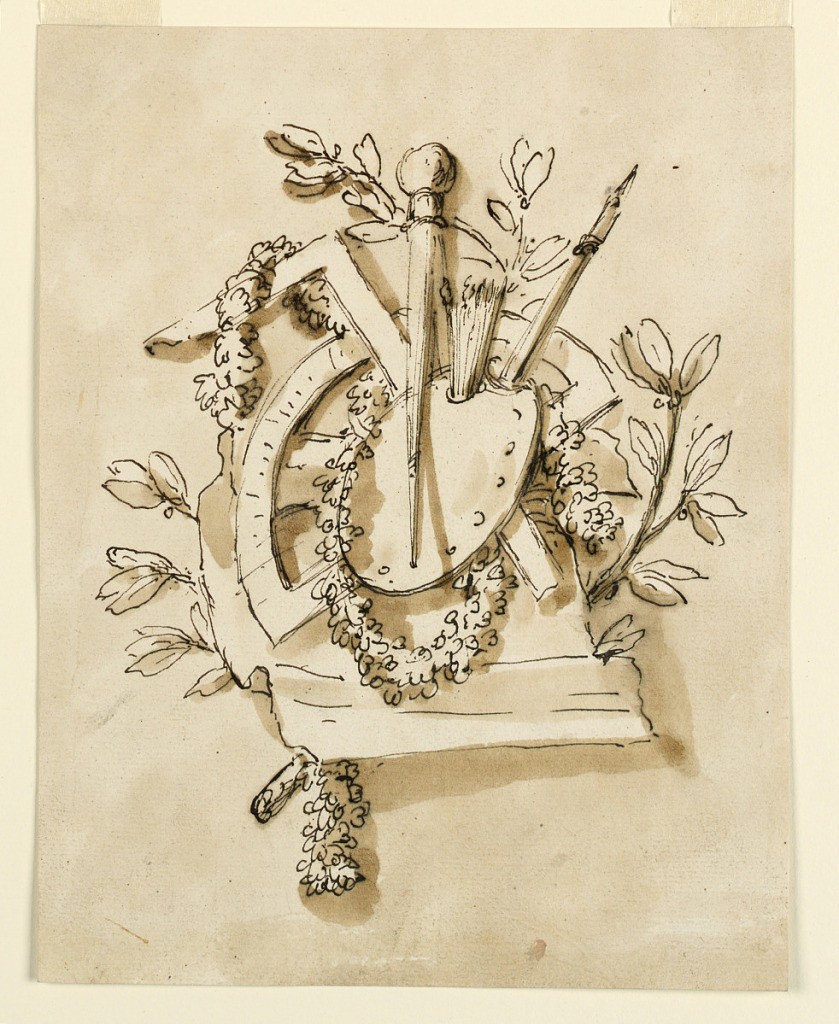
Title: Trophy of artists' tools
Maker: Giuseppe Barberi, Italian, 1746–1809
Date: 1780–1800
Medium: Pen and brown ink, brush and brown wash on off-white laid paper
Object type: Drawing
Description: A palette with brushes in the hold, a compass, a square, a drawing-pen, a protractor, and a garland in front of a strone (?) and a branch. Colored background.